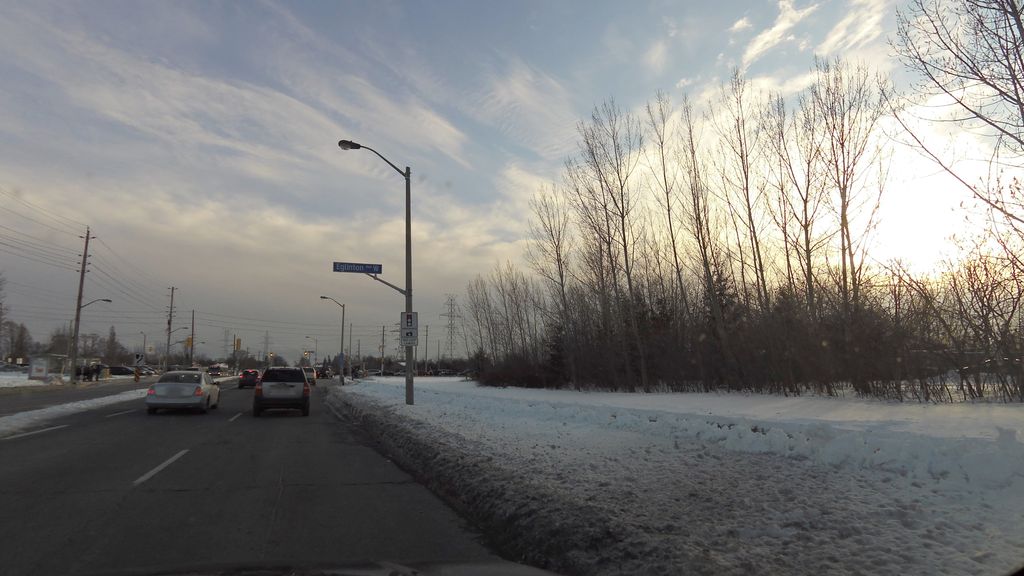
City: toronto